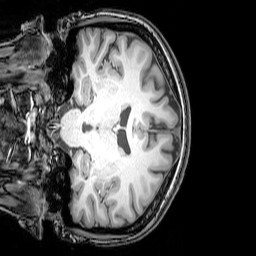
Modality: T1w
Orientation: coronal
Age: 20
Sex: female
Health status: healthy
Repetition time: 0.081 s
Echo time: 0.037 s